Field crop: maize
Growth stage: 2
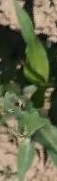
Species: maize